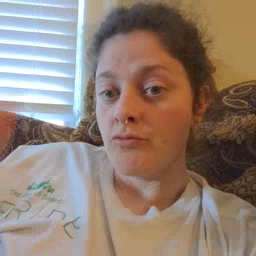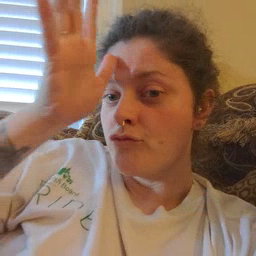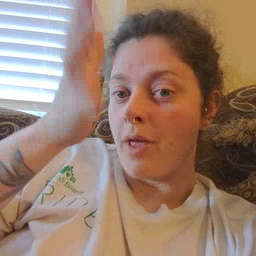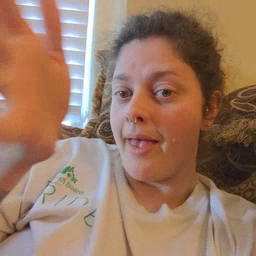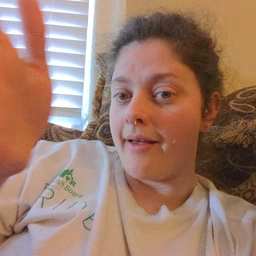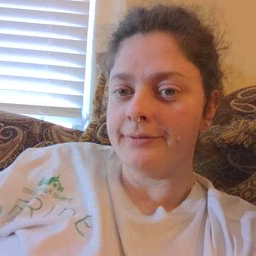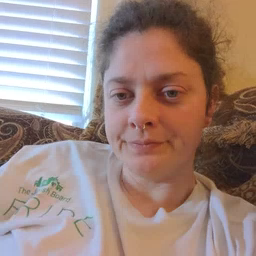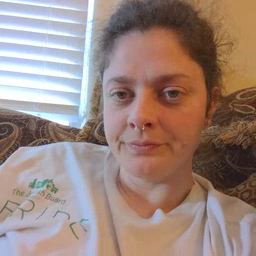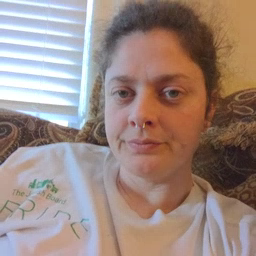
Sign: grandpa